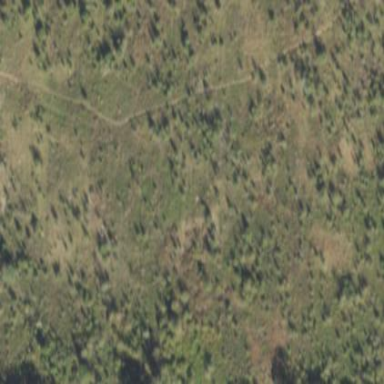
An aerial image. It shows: Forest dominated by needle-leaved trees.